Chest X-ray:
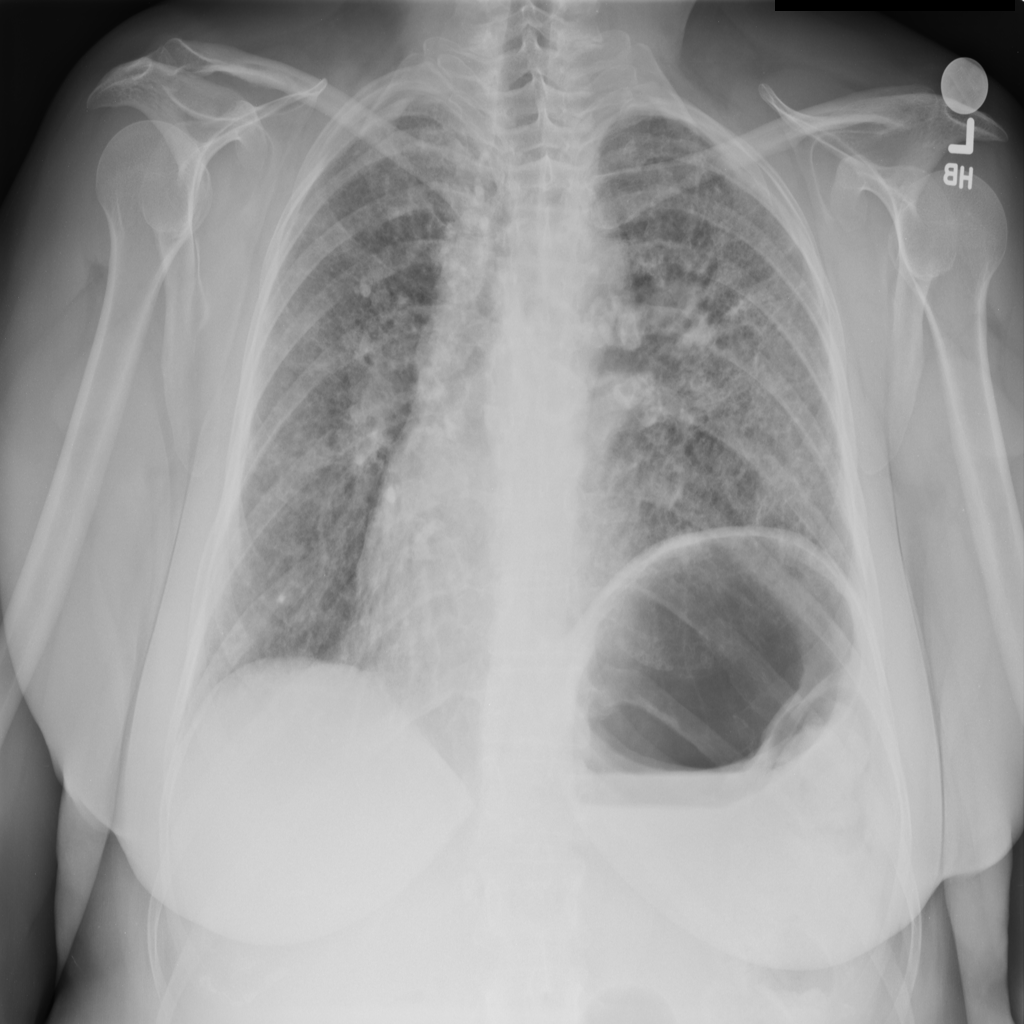
Findings: Fibrosis, Consolidation, Calcification
No abnormal finding: no